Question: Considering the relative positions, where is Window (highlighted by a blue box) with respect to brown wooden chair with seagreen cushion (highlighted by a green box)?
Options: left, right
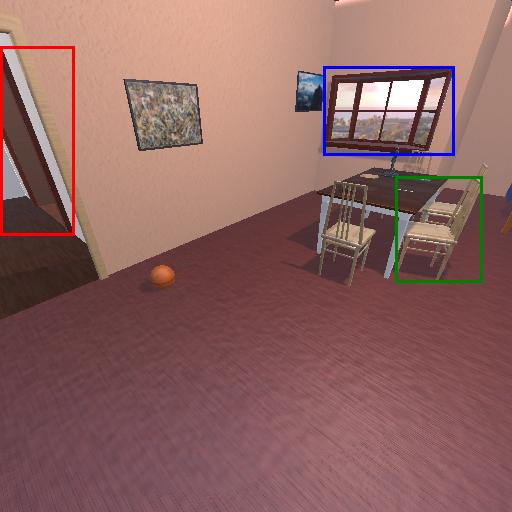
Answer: left